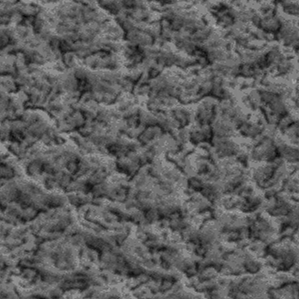
Label: frost